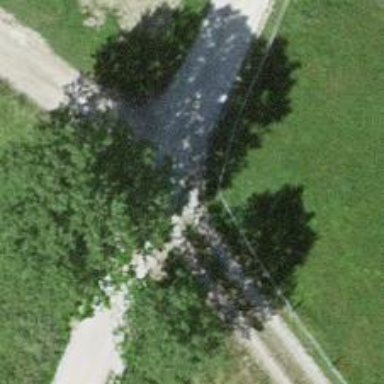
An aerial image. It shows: Dirt track road.